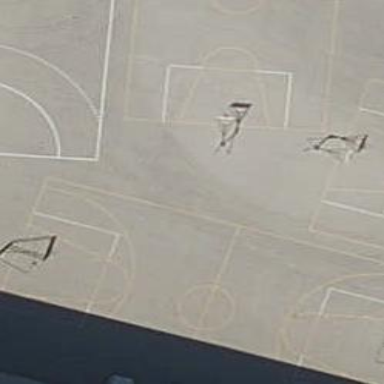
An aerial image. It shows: Basketball court on pitch.